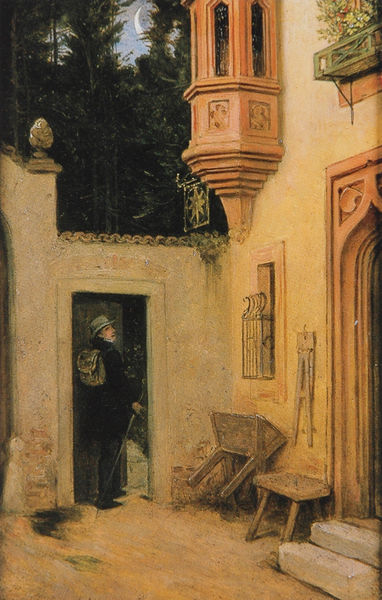
Titel: Abschied im Morgengrauen
Künstler: Moritz von Schwind
Standort: Berlin
Institution: Staatliche Museen Preußischer Kulturbesitz, Nationalgalerie
Schlagwörter: baum, dunkel, felsen, gemälde, himmel, körper, mann, schatten, bäume, gelb, sand, abend, blume, blumen, braun, fenster, holz, hut, nacht, schwarz, straße, stuhl, tisch, tür, blick, gebäude, haus, park, schloss, weg, zaun, beige, hochformat, malerei, anzug, hose, jacke, mütze, wand, architektur, barock, kleidung, mensch, rahmen, stein, steine, türbogen, erde, morgen, busch, büsche, gehen, gitter, pfad, mantel, person, pflanze, pflanzen, front, gotik, wald, rund, stock, garten, deutschland, balkon, relief, terrasse, bogen, fassade, türen, gehstock, stab, fahne, fels, verlassen, mauer, ziegel, hof, türe, platz, bank, hocker, schemel, romantik, tannen, treppe, vorsprung, balcony, chair, steps, window, black, dark, green, grey, old, painting, wall, yellow, flowers, pink, aufgang, brown, durchgang, stufe, stufen, tor, zinnen, wände, eingang, erker, hinterhof, schild, spitzweg, treppenstufen, innenhof, mond, gefäß, hauswand, stern, torbogen, abschied, beton, halbmond, mondsichel, sichel, gaststätte, beutel, wimpel, portal, tore, öffnung, handwerker, werkstatt, wood, pforte, singen, anwesen, mauern, romantisch, man, stone, wanderer, house, trees, trog, ausgang, eingan, blumenkasten, aufbruch, evening, forest, pine, night, ranzen, rucksack, wanderstock, deutsche romantik, tourist, gasthaus, gasthof, door, krippe, wiege, rückkehr, zuhause, courtyard, gate, manor, mansion, aushang, gotig, tomantik, moon, gartentor, zirkel, toreingang, cane, heim, walking stick, ochre, heimkehrer, heat, doorway, stick, pflanzkasten, pinienzapfen, trepper, wandersmann, sicheln, star, goodbye, representative, walz, herberge, giter, altbau, weiß0, traveler, traveller, rmantik, yard, walker, backpack, pub, closed, lover, drwing, taugenichts, kriüüe, bopgen, troh, leaving, mondsichelabend, dorr, napsack, flowerbox, housespitzweg, man standng looking up at a wondpow, he looks like hes going omn a walk, the mood looks eearly evening, farmers house or the servants bacl entrance, culd be in italy, mid centuray